Question: I would really like to know how to set the right property for the right object.

Currently in the "change" event handler I have no knowledge of the scope I'm in. Effectively I don't know which location I should update.
Plunker: <URL>
Code highlights
'''
app.controller('MyCtrl', ['$scope', function ($scope) {
$scope.locations = ['Paris', 'London'];
}]);
app.directive('timezone', function(timezones) {
var _updateSetting = function(e) {
console.log(e.target.value);
// How do I update objects in my scope?
// (cannot access here)
};
return {
restrict: 'E',
link: function(scope, el, attrs) {
el.select2( { data: timezones.get() } ).on("change", _updateSetting);
},
template : "<input type='hidden' class='timezoneSelector' style='width: 100%;'>"
}
});
app.factory('timezones', function() {
var timezones = ["Europe/London", "Europe/Paris"];
var timezonesSelect = timezones.map(function(obj) { return {id: obj, text: obj }; } );
// preparing data so it is ready to use for select2
return {
get : function() { return timezonesSelect; }
}
});
'''
I don't want to use <URL>
I want to stay closer to my code, be in control :)
Select2 constructs some off-screen divs, and I could potentially lookup '$(e.target).parent().text()' but it just look ugly to me
If you have any suggestions how to do this properly in "angular way" - let me know in the answers / comments :)
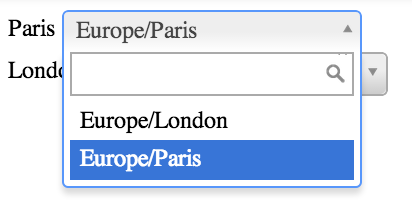
Answer: You could access the scope by passing it as parameter as in @urban_racoons' answer. However, as you are using events outside Angular, you will have to let it know you have updated scope by using '$apply'.
'''
app.directive('timezone', function(timezones) {
var _updateSetting = function(scope, e) {
console.log(e.target.value);
// now you can update scope
};
return {
restrict: 'E',
link: function(scope, el, attrs) {
el.select2( { data: timezones.get() } ).on("change", function(e) {
scope.$apply( function() {
_updateSetting(scope, e);
});
});
},
template : "<input type='hidden' class='timezoneSelector' style='width: 100%;'>"
}
});
'''